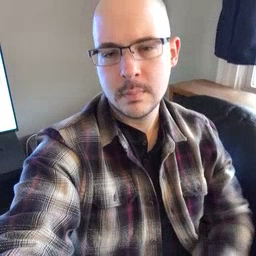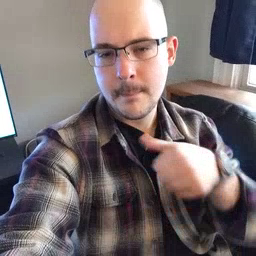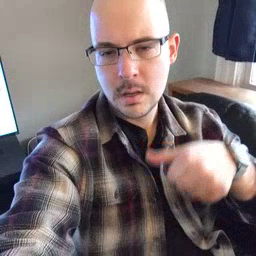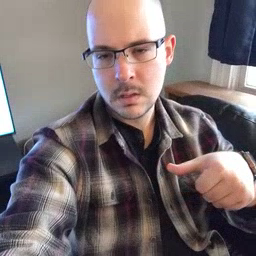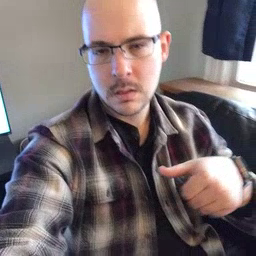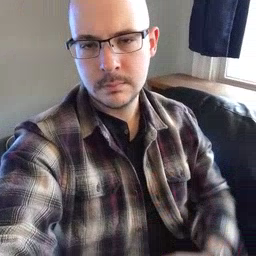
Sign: puzzle